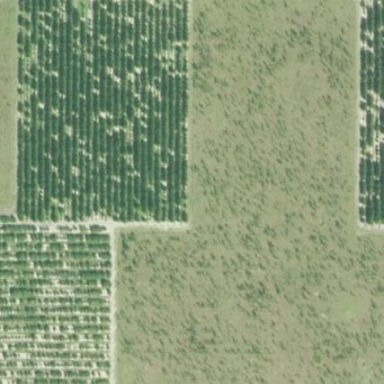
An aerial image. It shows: Orchard.